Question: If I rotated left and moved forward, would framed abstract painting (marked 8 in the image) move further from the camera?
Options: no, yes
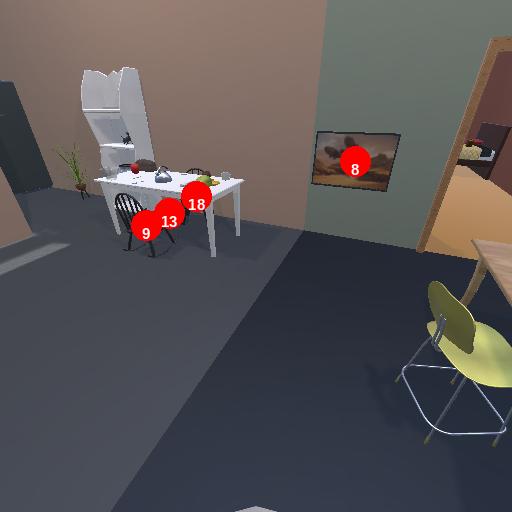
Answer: no